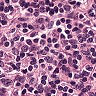
Metastatic tissue present: no